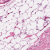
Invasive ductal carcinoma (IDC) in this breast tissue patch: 0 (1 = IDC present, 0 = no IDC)